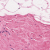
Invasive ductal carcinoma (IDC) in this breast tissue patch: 0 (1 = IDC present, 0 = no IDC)